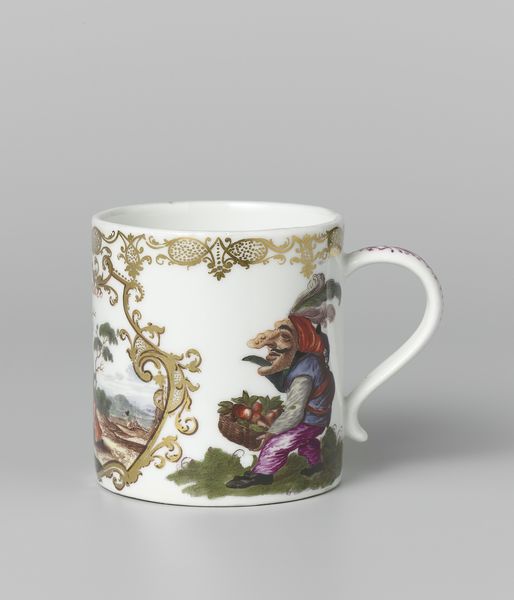
Titel: Beker met oor, veelkleurig beschilderd met een voorstelling van de maand september
Künstler: Meissener Porzellan Manufaktur
Standort: Amsterdam
Institution: Rijksmuseum
Schlagwörter: feder, grün, landschaft, hut, nase, weiss, ornament, hose, mütze, schnurrbart, federn, tragen, gold, kinn, früchte, henkel, federhut, apfel, äpfel, violett, floral, korb, tasse, becher, narr, porzellan, vergoldet, violet, ranke, verziert, märchen, kin, zwerg, meissen, obstkorb, warze, groteske, gnom, märchenhaft, nade, korbmuster, dessin, tsse, porzellantasse, goldornament, bemalte tasse, zwerg nase, märchenmotiv, kleine muck, orientalische kleidung